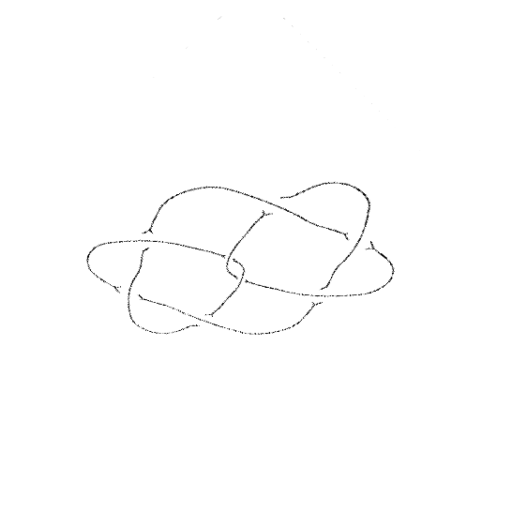
Crossing number: 8